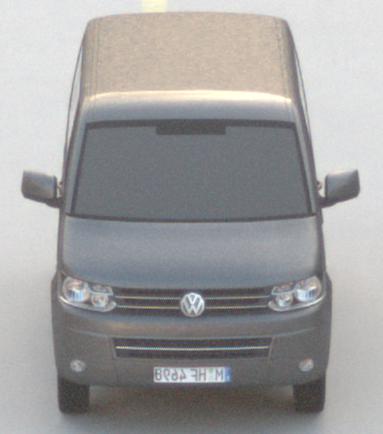
Make: VW Commercial Vehicles (Nutzfahrzeuge)
Model: T5 Multivan 2.0
Detailed model: T5 Multivan
Model produced from: 2009/09
Model produced until: 2013/06
Doors: 4
Color: gray
Road condition: dry road
Daytime: sunrise or sunset
Contrast: low contrast